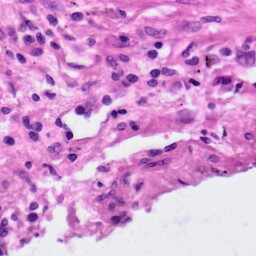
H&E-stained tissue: Lung